Question: When I draw a figure with Chinese Character label in Python 3, it doesn't work correctly:
]
'''
fig = pd.DataFrame({
'Zhai Quan Shou Yi Lu ':bond,
'Zhai Quan Xing Ji Jin Shou Yi Lu ':bondFunds,
'Bei Dong Zhi Shu Xing Ji Jin Shou Yi Lu ':indexFunds,
'Zong Shou Yi Lu ':ret})
fig.plot()
plt.legend(loc=0)
plt.title('Zhai Quan Shou Yi Lu ',
fontproperties='SimHei',
fontsize='xx-large')
plt.grid(True)
plt.axis('tight')
'''
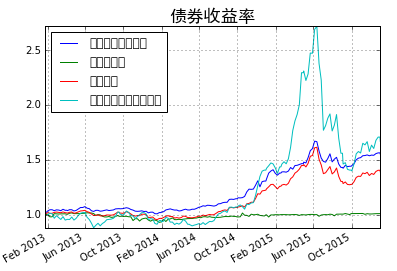
Answer: You need to explicitly pass the font properties to 'legend' function using the 'prop' kwag:
'''
from matplotlib import font_manager
fontP = font_manager.FontProperties()
fontP.set_family('SimHei')
fontP.set_size(14)
fig = pd.DataFrame({
'Zhai Quan Shou Yi Lu ':bond,
'Zhai Quan Xing Ji Jin Shou Yi Lu ':bondFunds,
'Bei Dong Zhi Shu Xing Ji Jin Shou Yi Lu ':indexFunds,
'Zong Shou Yi Lu ':ret})
fig.plot()
# Note the next lines
plt.legend(loc=0, prop=fontP)
plt.title('Zhai Quan Shou Yi Lu ', fontproperties=fontP)
plt.grid(True)
plt.axis('tight')
'''
---
<URL>